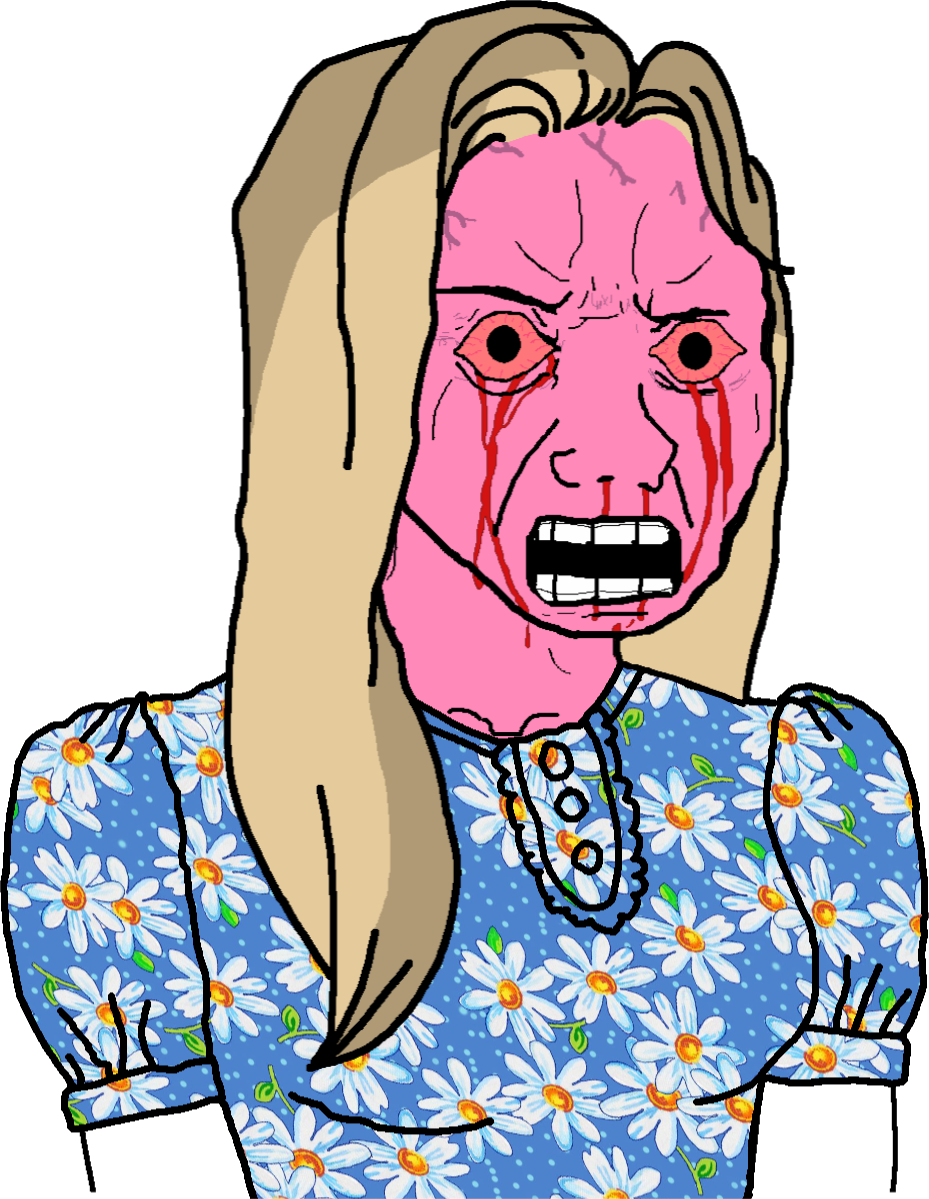
Label: 5_Trad_Wife